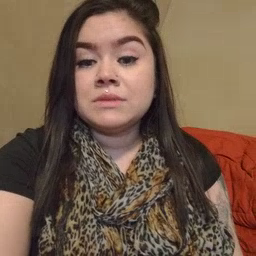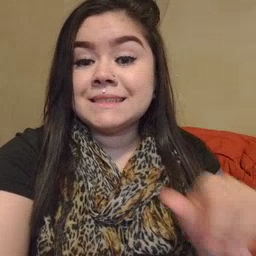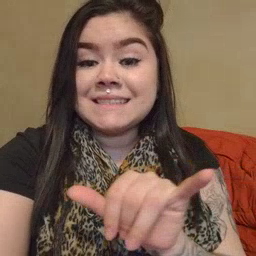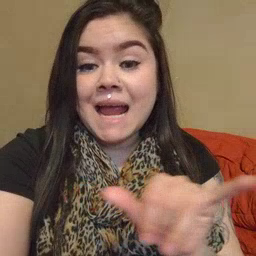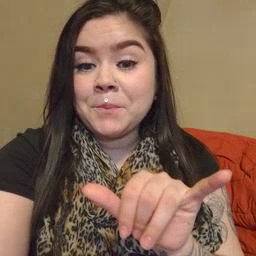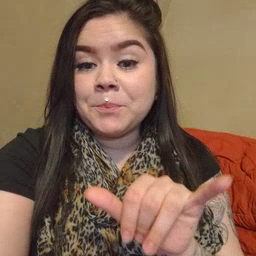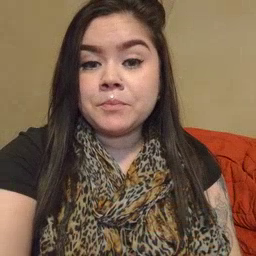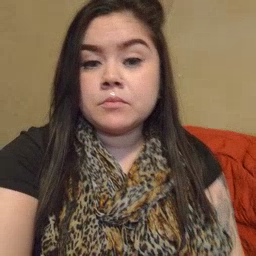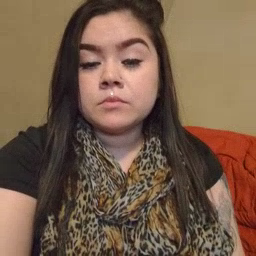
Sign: same